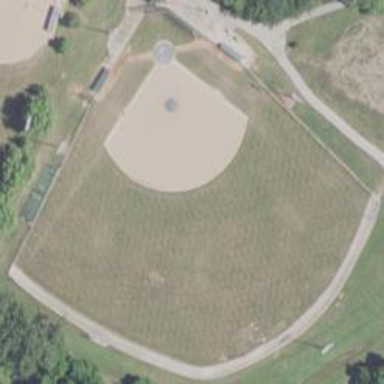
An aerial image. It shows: Baseball pitch for leisure land.